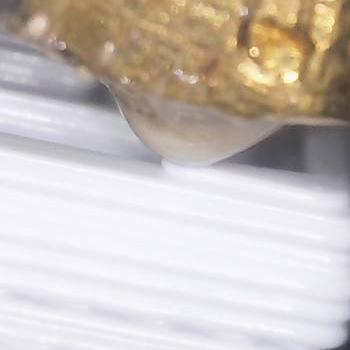
Flow rate: 200%